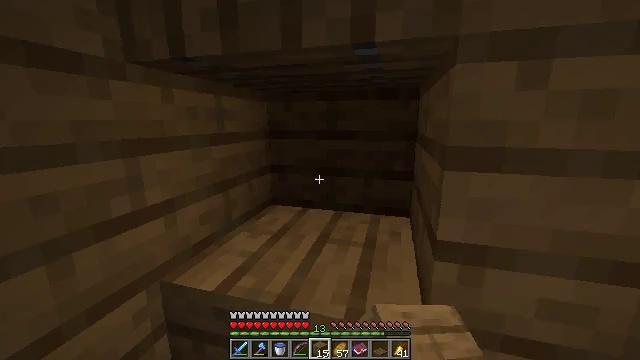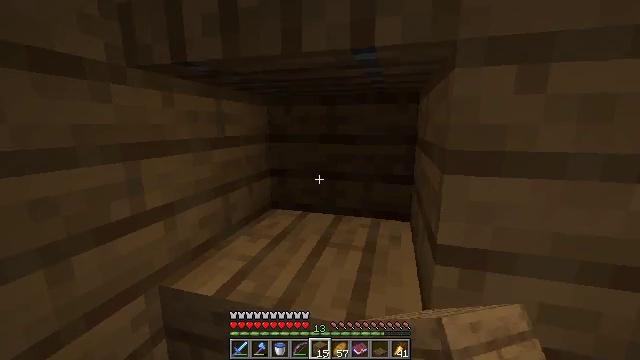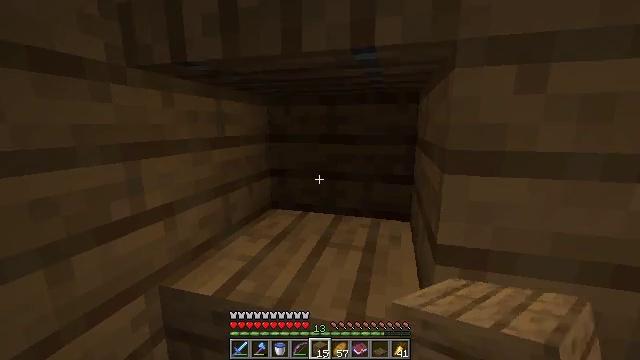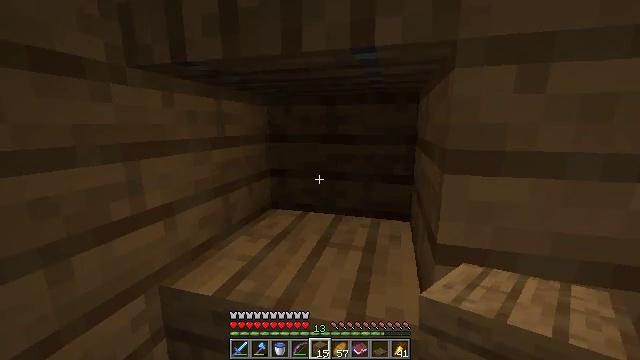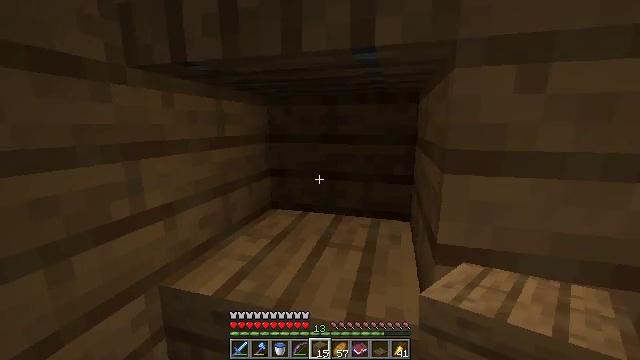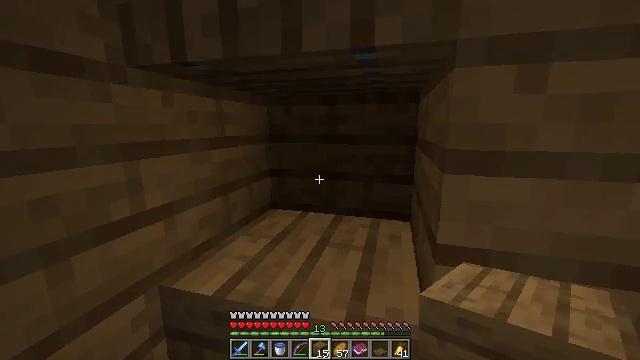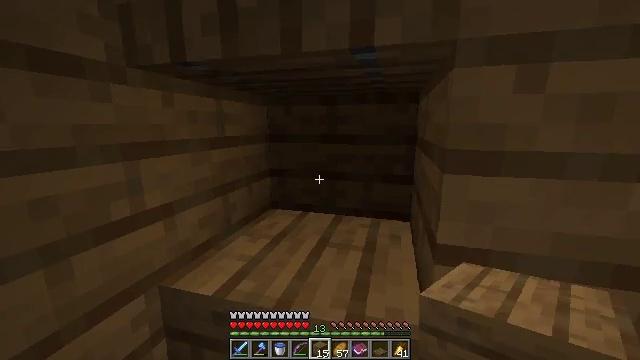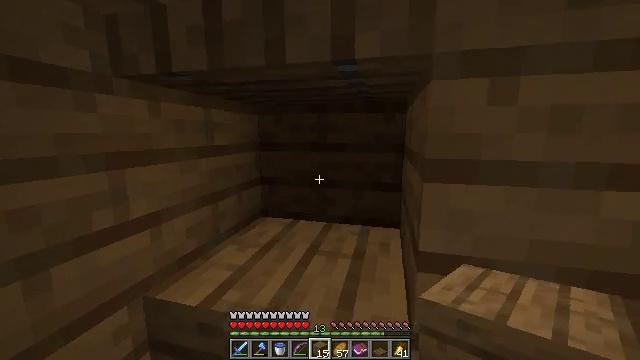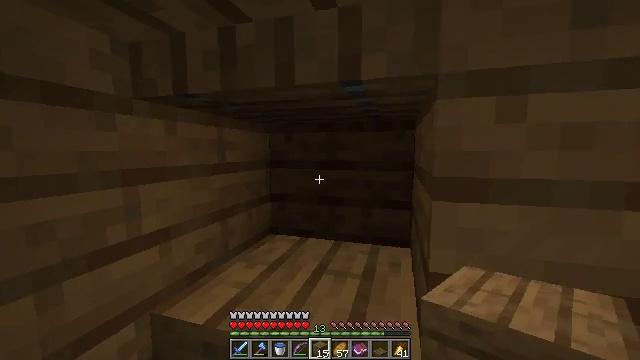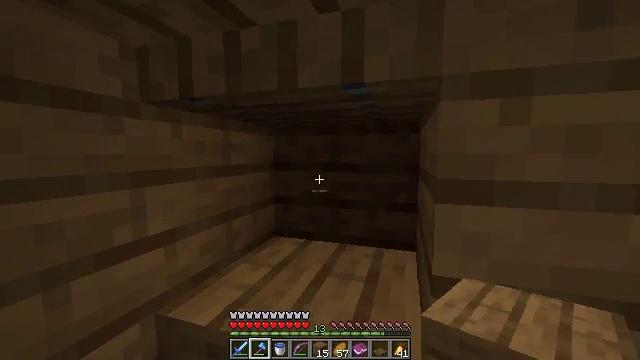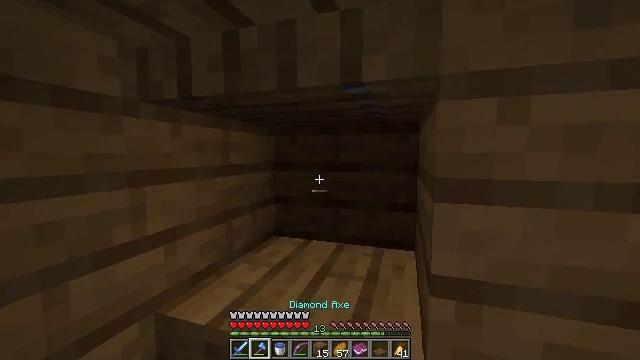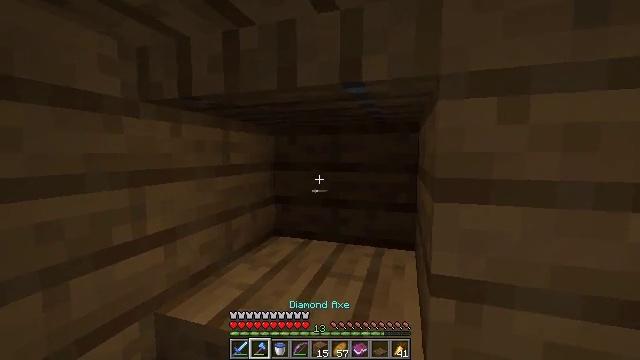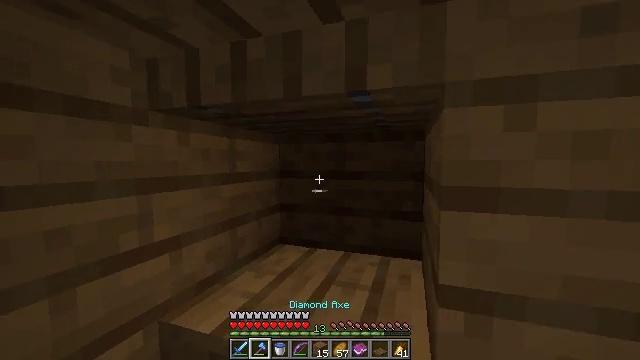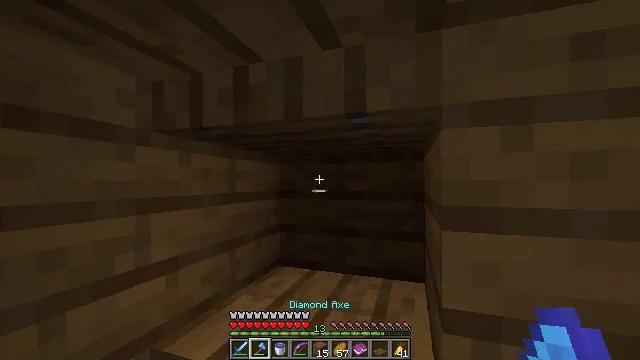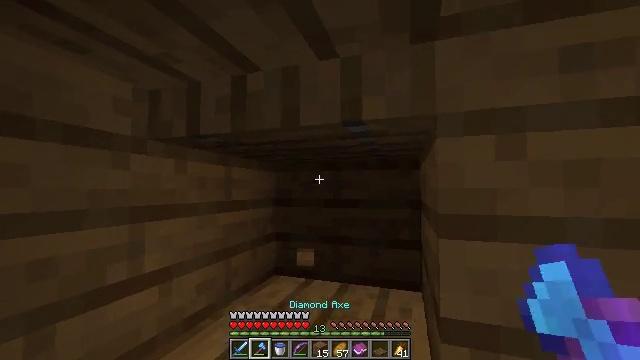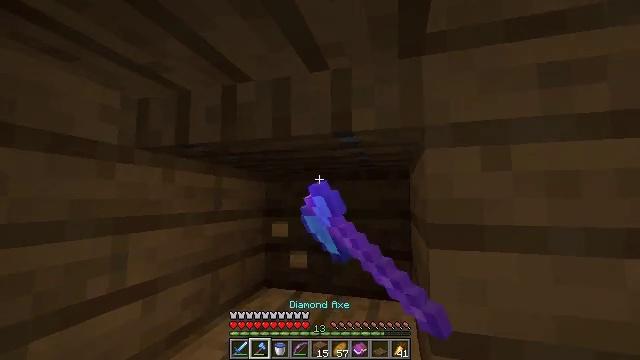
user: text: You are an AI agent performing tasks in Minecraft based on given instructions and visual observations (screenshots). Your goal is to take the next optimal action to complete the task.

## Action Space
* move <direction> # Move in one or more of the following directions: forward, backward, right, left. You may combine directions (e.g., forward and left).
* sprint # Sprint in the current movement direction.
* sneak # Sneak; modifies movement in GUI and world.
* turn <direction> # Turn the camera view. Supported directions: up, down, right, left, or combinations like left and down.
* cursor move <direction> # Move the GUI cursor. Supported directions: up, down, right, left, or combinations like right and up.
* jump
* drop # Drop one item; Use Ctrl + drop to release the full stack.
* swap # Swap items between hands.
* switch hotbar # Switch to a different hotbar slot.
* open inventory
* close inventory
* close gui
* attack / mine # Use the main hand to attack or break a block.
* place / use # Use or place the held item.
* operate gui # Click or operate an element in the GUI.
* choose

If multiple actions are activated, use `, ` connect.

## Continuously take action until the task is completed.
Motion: motion action
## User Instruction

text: Mine the spruce trapdoor by breaking it.
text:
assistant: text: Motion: no_op
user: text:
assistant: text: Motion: no_op
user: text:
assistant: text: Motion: use / place
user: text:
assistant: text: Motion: use / place
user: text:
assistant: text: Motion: use / place
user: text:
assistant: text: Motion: move back
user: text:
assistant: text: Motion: turn right and up
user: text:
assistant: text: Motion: turn left and up
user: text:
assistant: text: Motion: turn left, switch to hotbar 2
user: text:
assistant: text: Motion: switch to hotbar 2
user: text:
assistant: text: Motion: switch to hotbar 2
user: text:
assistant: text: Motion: turn left and up
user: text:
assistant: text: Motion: turn up
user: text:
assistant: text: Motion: turn up, attack / mine
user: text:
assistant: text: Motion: turn right and up, attack / mine
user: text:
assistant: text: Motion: turn right and up, attack / mine
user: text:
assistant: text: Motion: turn up, attack / mine
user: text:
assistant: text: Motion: turn up, attack / mine
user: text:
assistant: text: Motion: attack / mine
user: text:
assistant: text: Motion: attack / mine
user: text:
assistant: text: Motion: attack / mine
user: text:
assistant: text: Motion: attack / mine
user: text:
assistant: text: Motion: no_op
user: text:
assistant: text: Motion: no_op